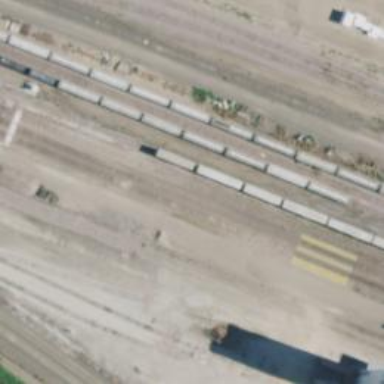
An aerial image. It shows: Railway siding with rails.